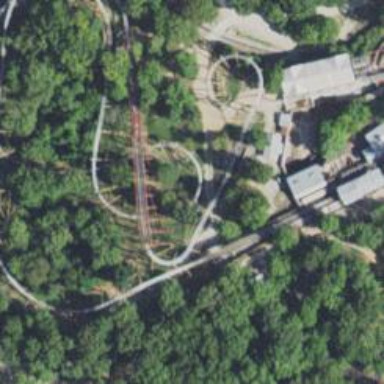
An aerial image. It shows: Monorail bridge.